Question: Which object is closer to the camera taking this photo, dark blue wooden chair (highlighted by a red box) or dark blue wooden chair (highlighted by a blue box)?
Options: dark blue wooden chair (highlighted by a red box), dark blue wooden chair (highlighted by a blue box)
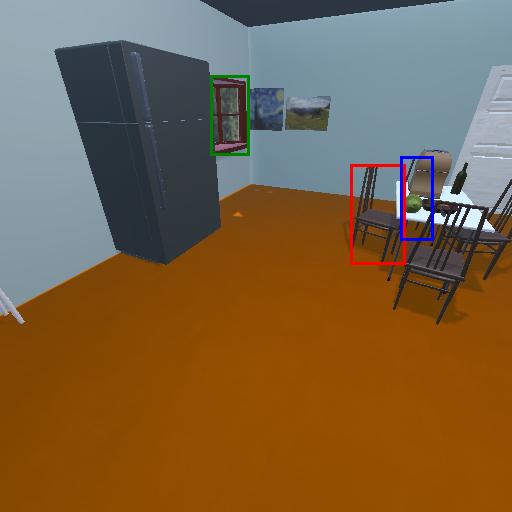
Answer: dark blue wooden chair (highlighted by a red box)